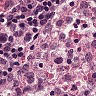
Metastatic tissue present: no